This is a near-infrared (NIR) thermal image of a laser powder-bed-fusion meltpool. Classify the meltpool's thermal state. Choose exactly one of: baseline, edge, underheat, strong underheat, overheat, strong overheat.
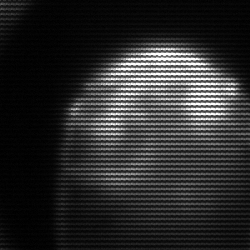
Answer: edge